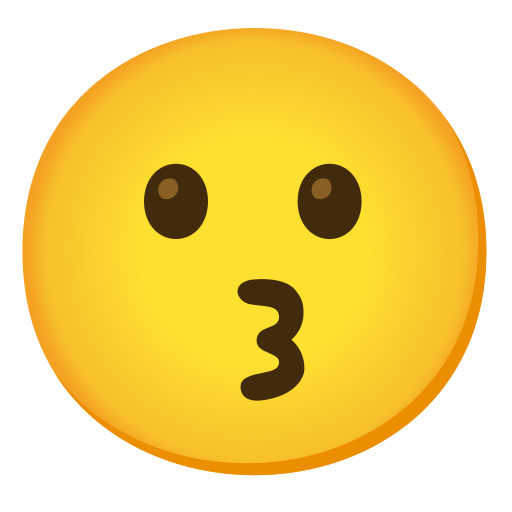
Emoji: 😗